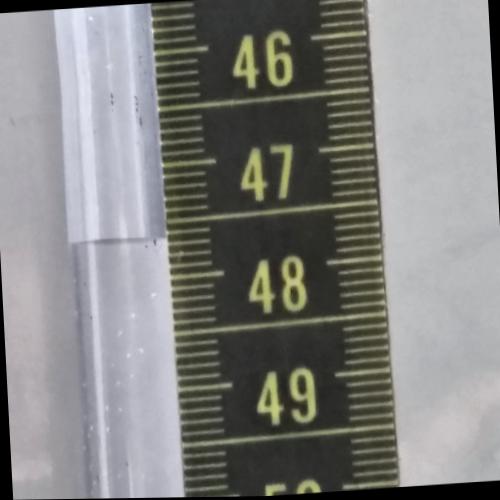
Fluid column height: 47.7 cm